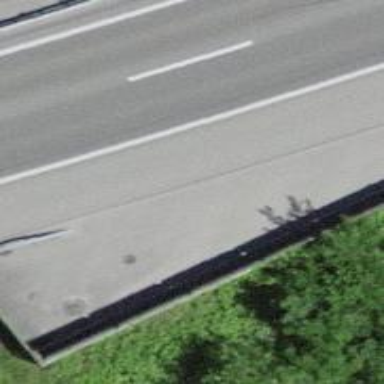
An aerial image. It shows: Service road with paved surface.